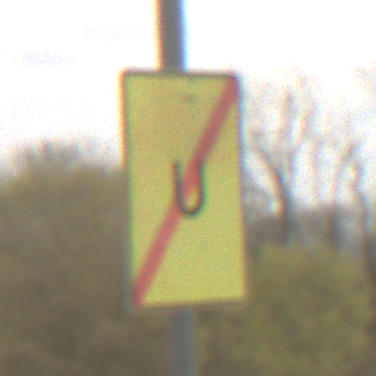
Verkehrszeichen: EndeUmleitung
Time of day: MorningAfternoon
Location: Outdoor (Suburban)
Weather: Overcast
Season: NotSpecified
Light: Natural